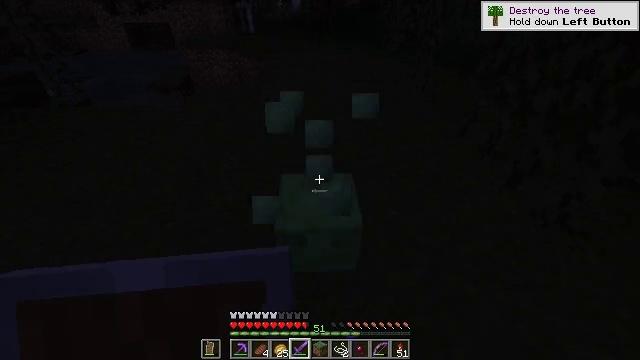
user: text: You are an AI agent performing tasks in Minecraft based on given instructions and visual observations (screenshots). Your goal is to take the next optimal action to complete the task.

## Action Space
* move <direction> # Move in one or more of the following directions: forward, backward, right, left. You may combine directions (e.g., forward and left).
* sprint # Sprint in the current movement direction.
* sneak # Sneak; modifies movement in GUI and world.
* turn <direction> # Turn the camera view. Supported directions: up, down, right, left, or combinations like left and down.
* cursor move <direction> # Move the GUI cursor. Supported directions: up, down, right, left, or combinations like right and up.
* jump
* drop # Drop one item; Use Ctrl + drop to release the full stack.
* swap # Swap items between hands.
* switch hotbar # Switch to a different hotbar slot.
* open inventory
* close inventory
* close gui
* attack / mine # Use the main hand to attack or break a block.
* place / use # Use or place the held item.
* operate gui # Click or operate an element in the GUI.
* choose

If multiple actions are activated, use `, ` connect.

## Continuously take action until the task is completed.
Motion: motion action
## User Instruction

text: Kill the slime.
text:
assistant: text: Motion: attack / mine